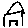
Label: house